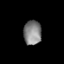
Tissue: lung
Cell type: Others
Senescence score: 0.2297
Nuclear area (px): 421
Mean DAPI intensity: 132.781